Interaction volume radius: 5 \u00c5
Interaction volume height: 15 \u00c5
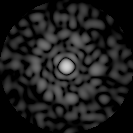
Disorder parameter: 0.8263